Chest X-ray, AP view. Patient: 34 years old, sex M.
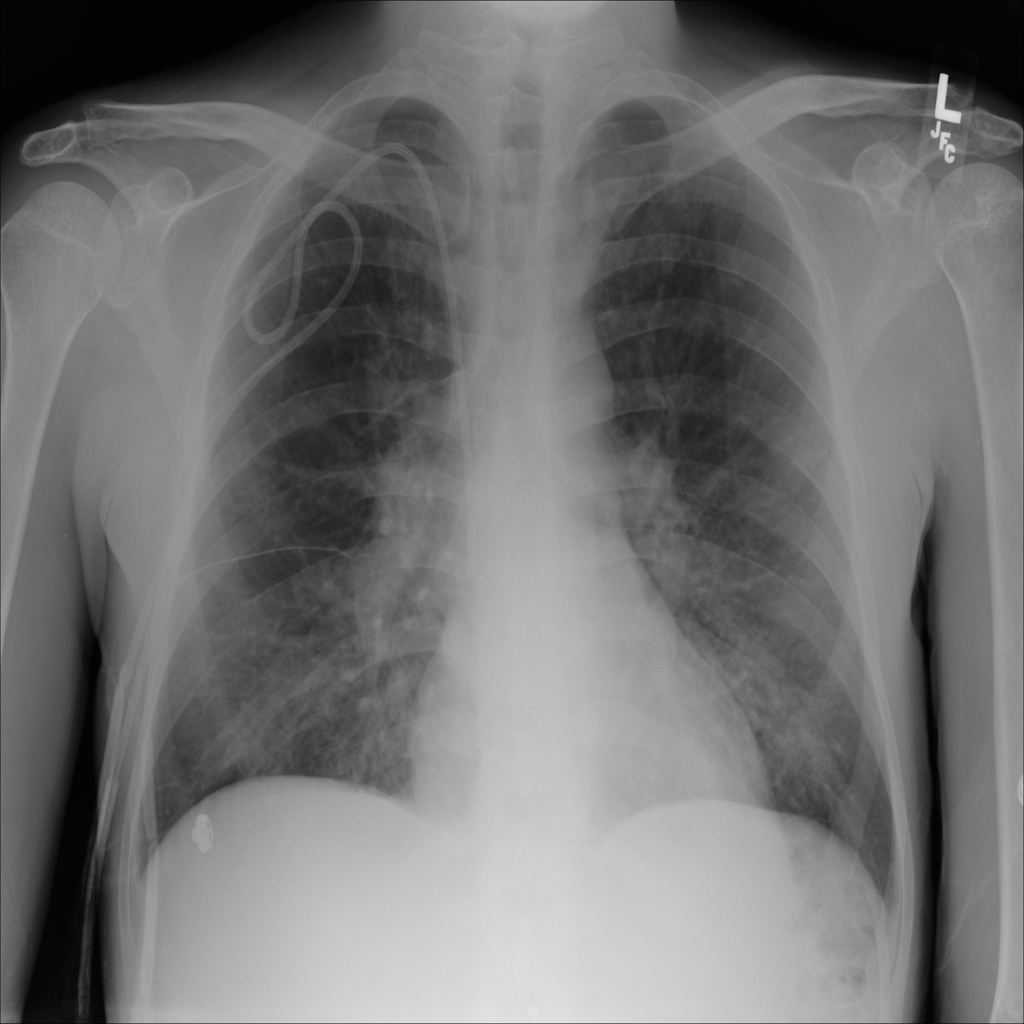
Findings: Edema, Infiltration